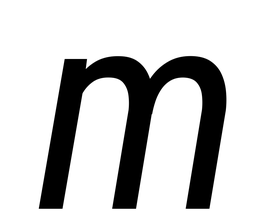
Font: Roboto-Italic_Condensed_Italic